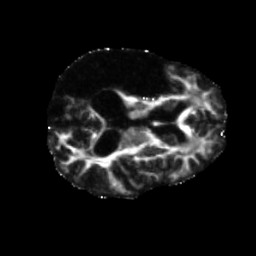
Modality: FA
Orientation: axial
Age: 51
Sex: male
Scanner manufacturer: siemens
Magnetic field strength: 3 T
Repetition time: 5.47 s
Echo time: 0.0854 s